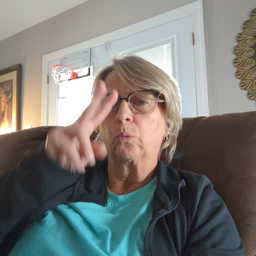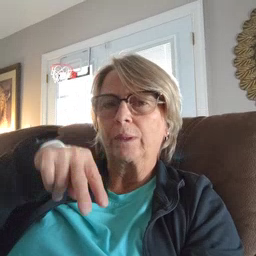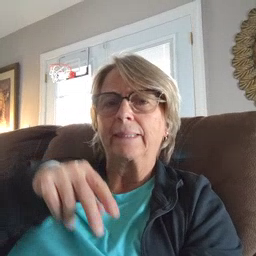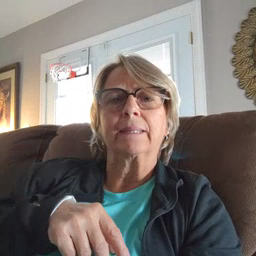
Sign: read